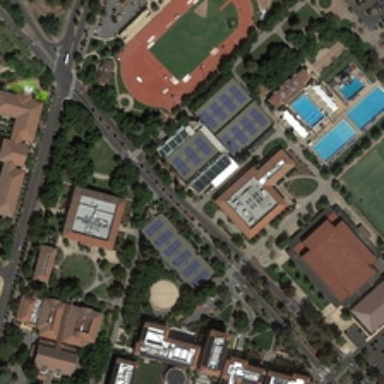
A building is in front of the central square, surrounded by dark green trees .